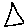
Label: triangle